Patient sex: F
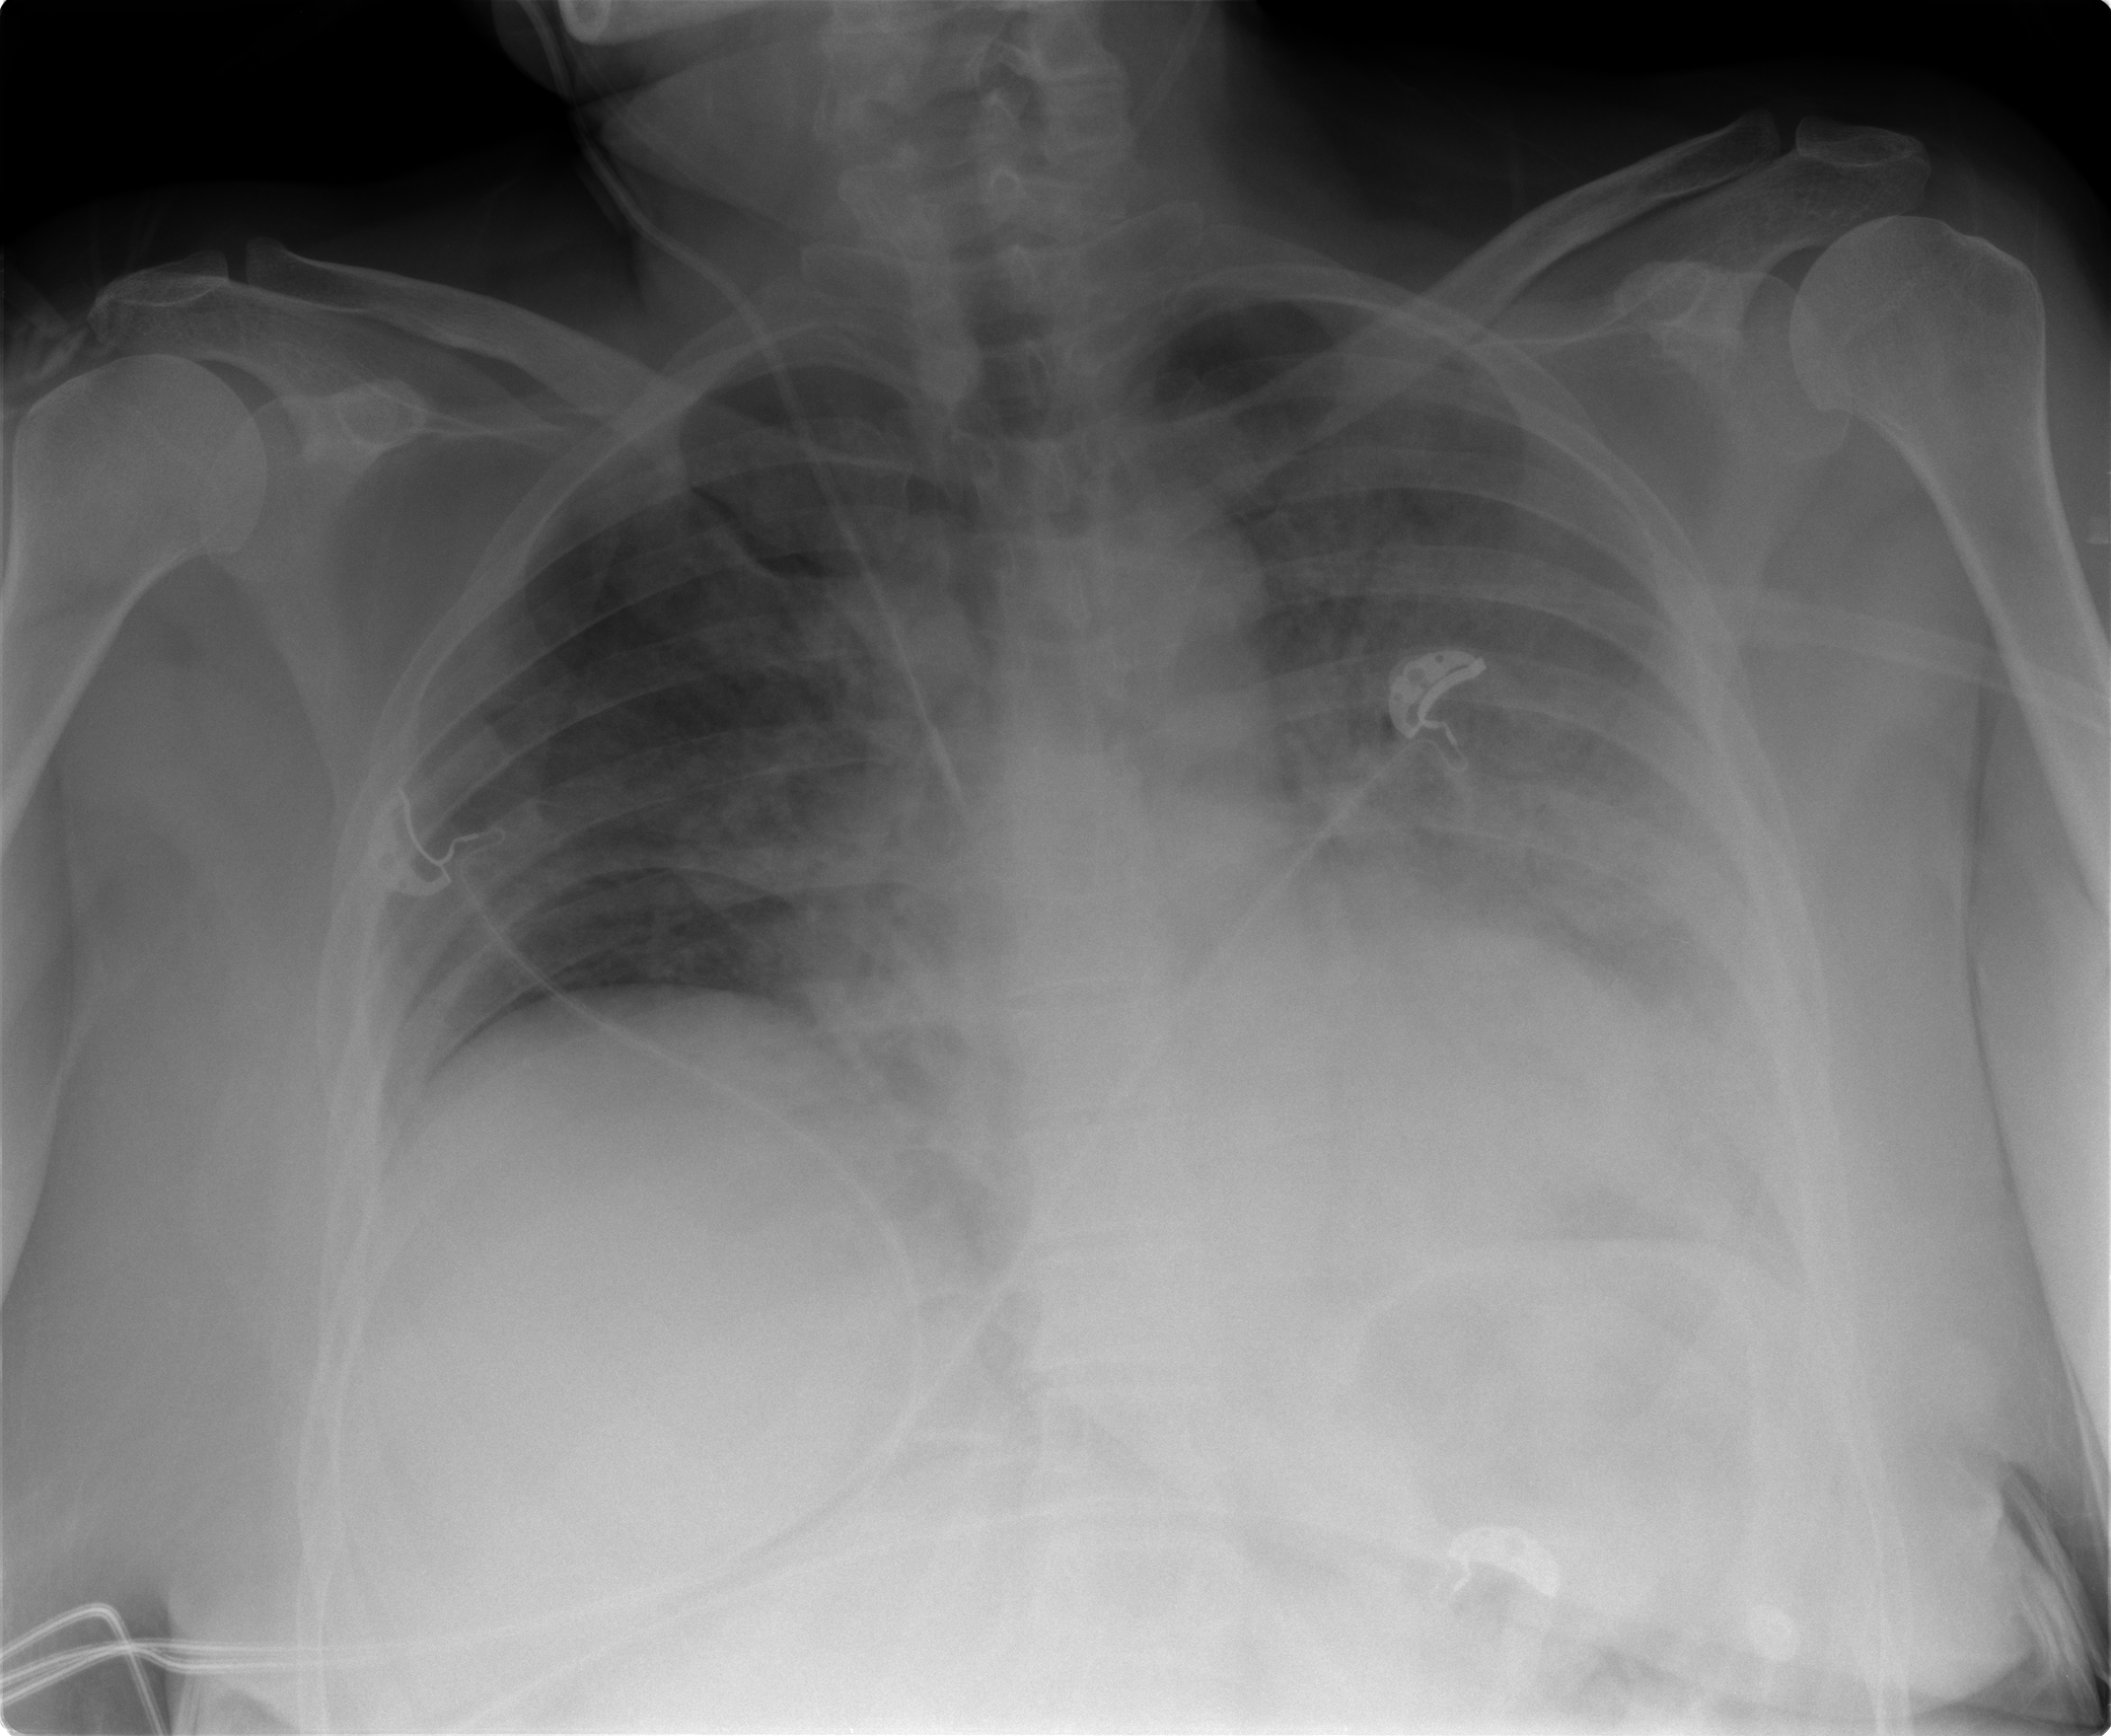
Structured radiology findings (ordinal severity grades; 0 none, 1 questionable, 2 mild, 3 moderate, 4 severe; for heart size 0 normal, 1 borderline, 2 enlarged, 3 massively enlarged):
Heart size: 1
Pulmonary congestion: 2
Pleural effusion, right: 1
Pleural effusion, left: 2
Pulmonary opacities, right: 2
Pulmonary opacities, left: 3
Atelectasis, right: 2
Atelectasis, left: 2